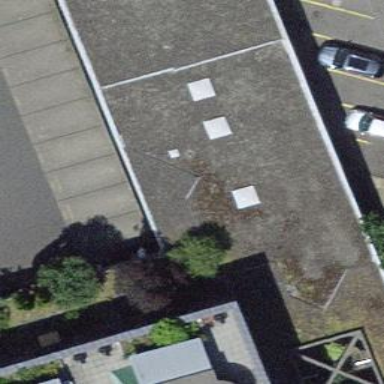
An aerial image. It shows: Flat-roofed building.